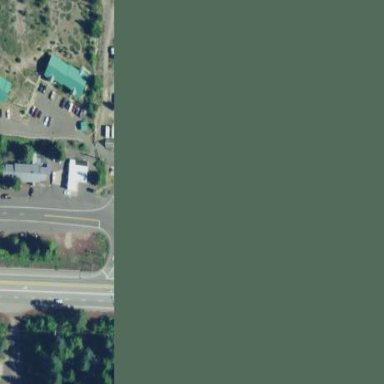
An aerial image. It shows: Rest area along the road.